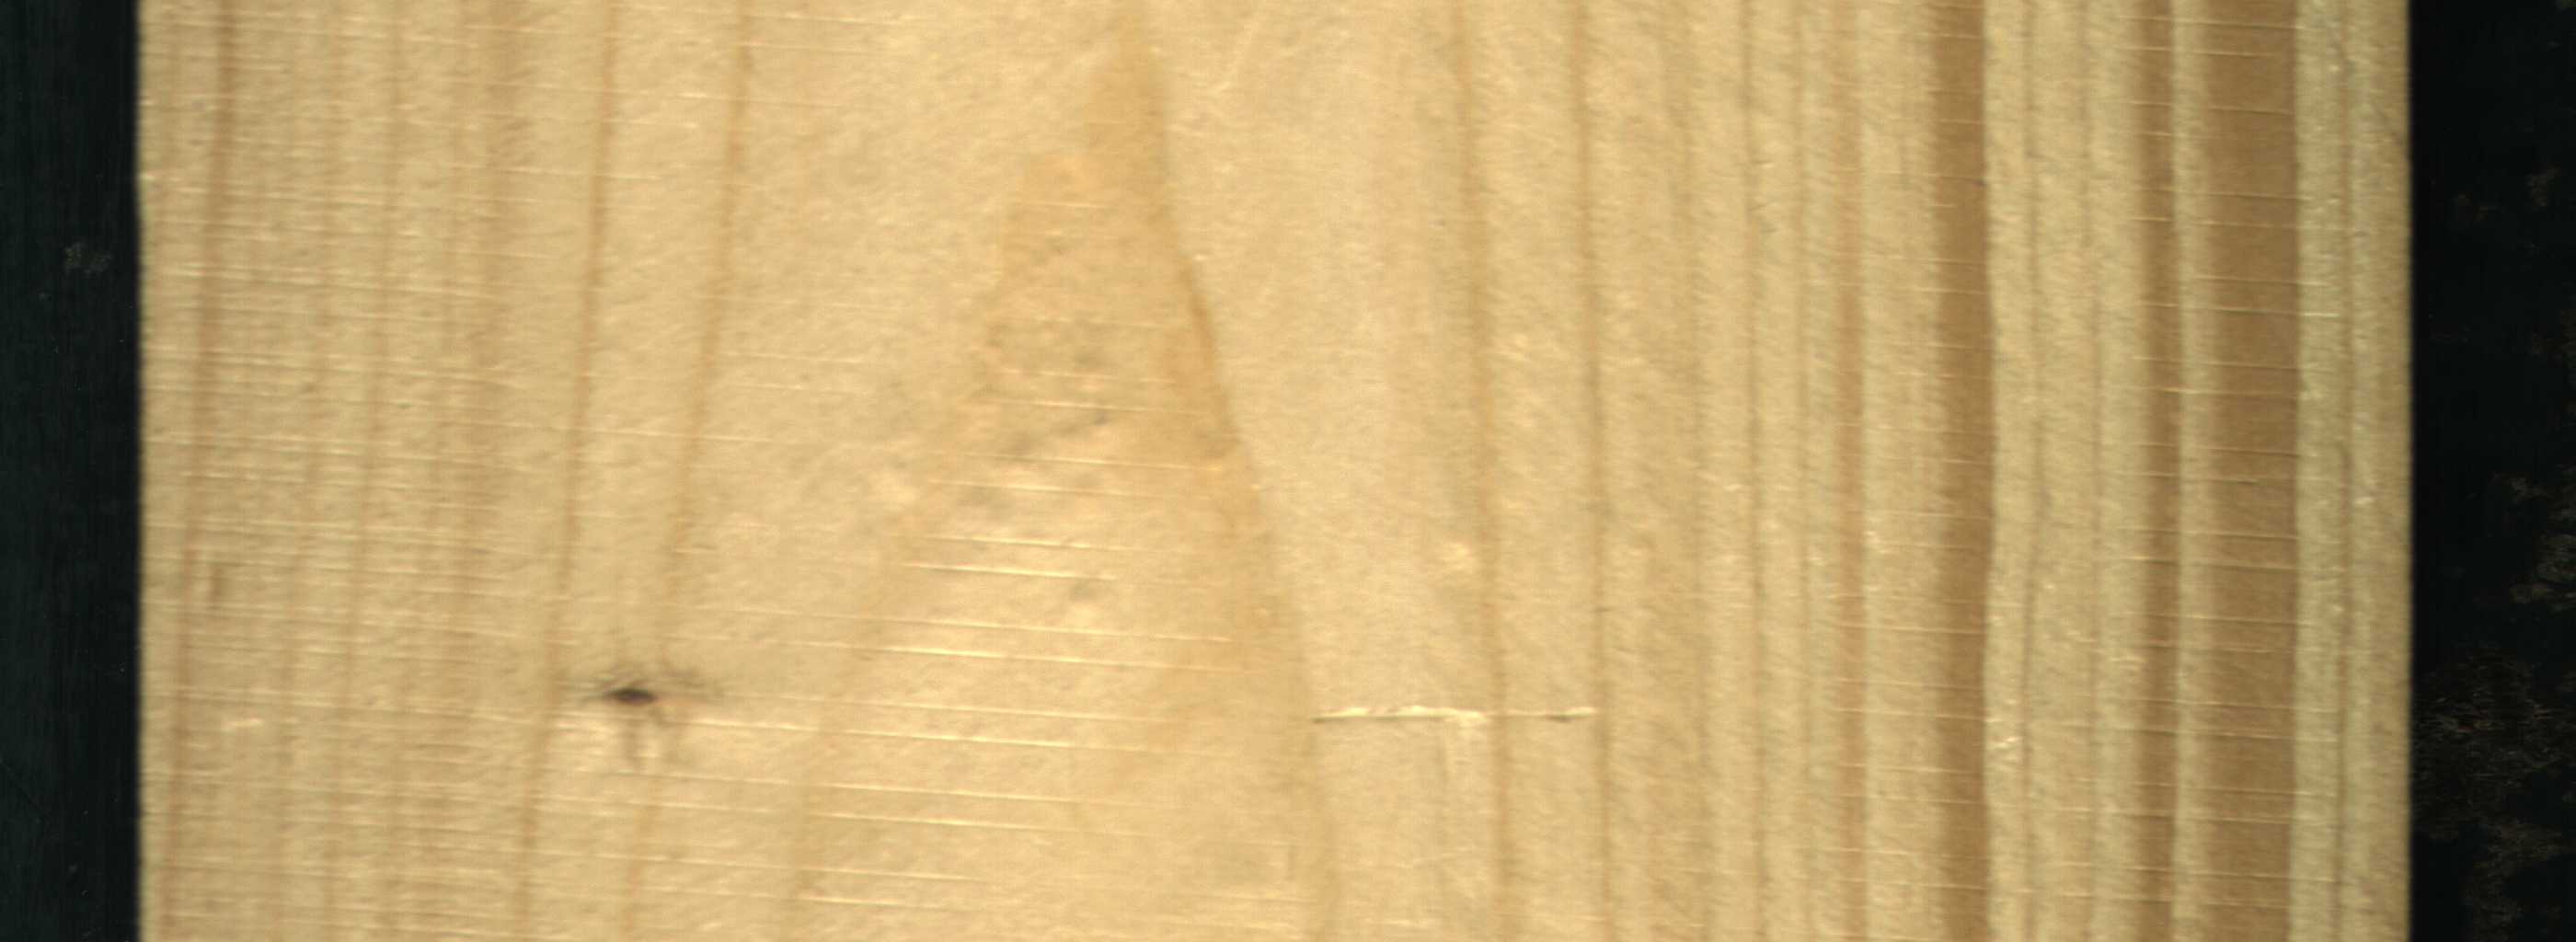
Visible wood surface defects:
Quartzity
Quartzity
Live_Knot